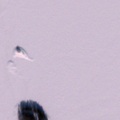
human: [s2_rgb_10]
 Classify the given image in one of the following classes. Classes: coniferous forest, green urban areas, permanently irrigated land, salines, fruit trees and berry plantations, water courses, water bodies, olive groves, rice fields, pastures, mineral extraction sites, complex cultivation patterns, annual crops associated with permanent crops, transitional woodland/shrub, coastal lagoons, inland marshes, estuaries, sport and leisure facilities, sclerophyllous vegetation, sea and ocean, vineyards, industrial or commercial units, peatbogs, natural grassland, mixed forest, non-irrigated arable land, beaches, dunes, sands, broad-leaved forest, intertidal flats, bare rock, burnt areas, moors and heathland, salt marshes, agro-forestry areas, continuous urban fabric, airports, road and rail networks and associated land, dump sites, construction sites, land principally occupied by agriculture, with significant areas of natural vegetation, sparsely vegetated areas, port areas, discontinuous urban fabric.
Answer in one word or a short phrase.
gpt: sea and ocean